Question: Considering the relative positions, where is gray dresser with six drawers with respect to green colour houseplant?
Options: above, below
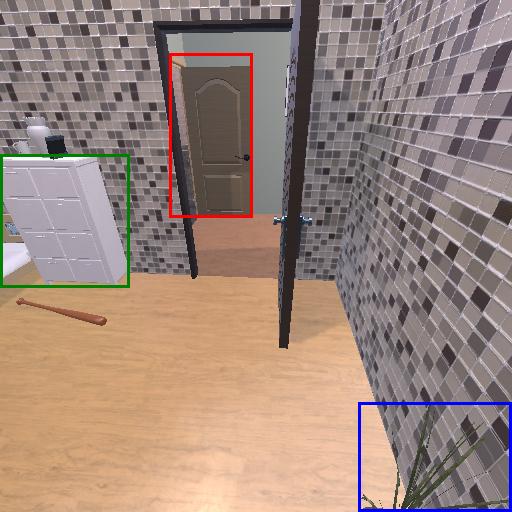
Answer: above